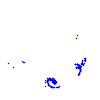
Particle: kaon